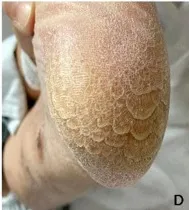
Dorsal. After 20 days of treatment (E-H) A reduction in size or disappearance of vesicles and papules on the palmar, dorsal, and medial ankle regions was noted. Furthermore, there was an improvement in the hyperkeratosis of the soles.
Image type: medical_photograph (other_medical_photograph)